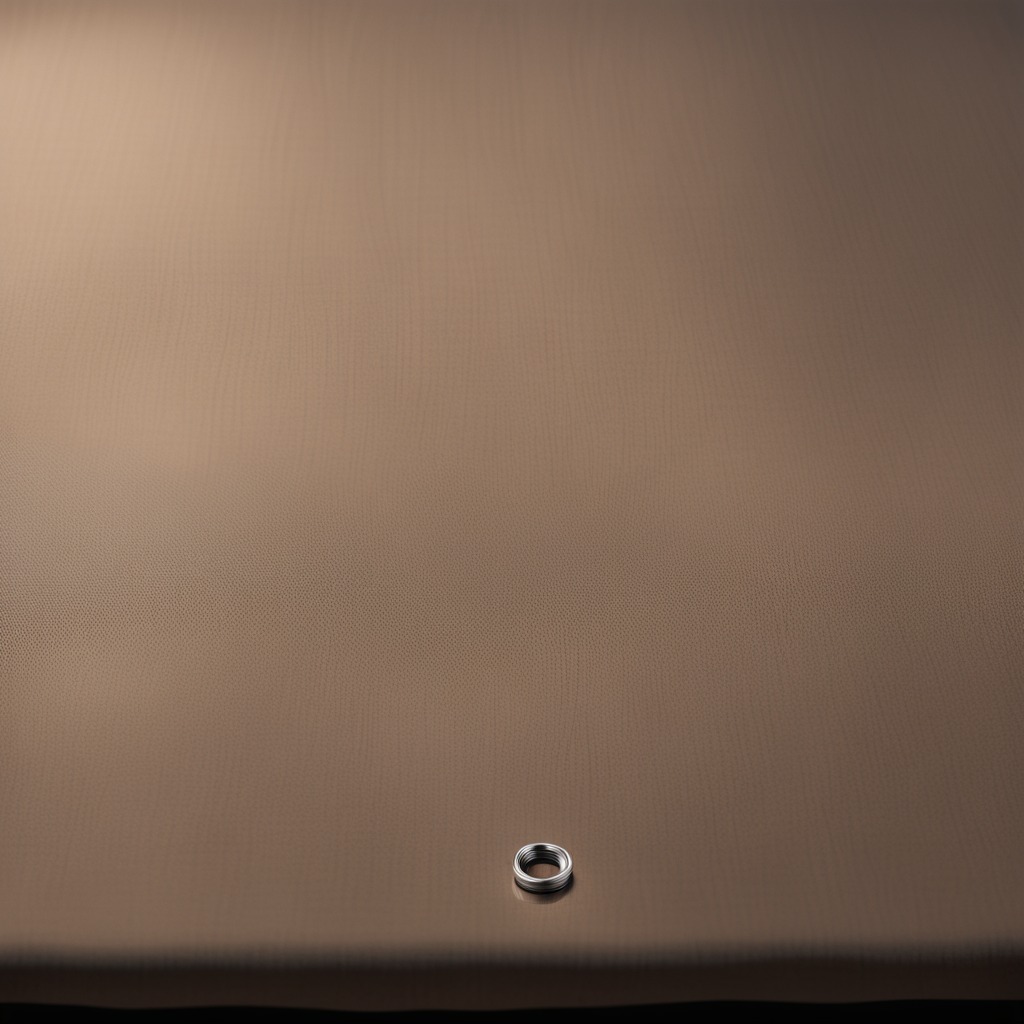
A metal nut lying on a wooden table inside a workshop at night dim ambient light soft shadows worn but beneath the cloth